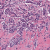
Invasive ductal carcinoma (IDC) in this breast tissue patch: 1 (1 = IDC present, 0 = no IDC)